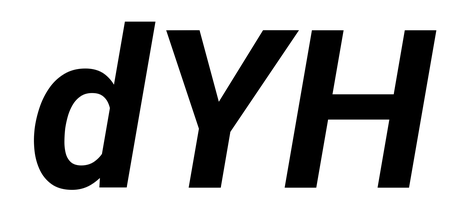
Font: Roboto-Italic_Bold_Italic